Question: I have an ASUS Eee Tab (Transformer Prime TF201 Android v4.1.1). I was reading the API on Geofencing and downloaded the sample app here below on to my device =>
<URL>. But it terminates when i open it.
I have set the target sdk = 16 in the AndroidManifest.xml file
LogCat
'''
06-04 19:39:34.176: E/AndroidRuntime(2596): FATAL EXCEPTION: main
06-04 19:39:34.176: E/AndroidRuntime(2596): java.lang.RuntimeException: Unable to instantiate activity ComponentInfo{com.example.android.geofence/com.example.android.geofence.MainActivity}: java.lang.ClassNotFoundException: com.example.android.geofence.MainActivity
06-04 19:39:34.176: E/AndroidRuntime(2596): at android.app.ActivityThread.performLaunchActivity(ActivityThread.java:1983)
06-04 19:39:34.176: E/AndroidRuntime(2596): at android.app.ActivityThread.handleLaunchActivity(ActivityThread.java:2084)
06-04 19:39:34.176: E/AndroidRuntime(2596): at android.app.ActivityThread.access$600(ActivityThread.java:130)
06-04 19:39:34.176: E/AndroidRuntime(2596): at android.app.ActivityThread$H.handleMessage(ActivityThread.java:1195)
06-04 19:39:34.176: E/AndroidRuntime(2596): at android.os.Handler.dispatchMessage(Handler.java:99)
06-04 19:39:34.176: E/AndroidRuntime(2596): at android.os.Looper.loop(Looper.java:137)
06-04 19:39:34.176: E/AndroidRuntime(2596): at android.app.ActivityThread.main(ActivityThread.java:4745)
06-04 19:39:34.176: E/AndroidRuntime(2596): at java.lang.reflect.Method.invokeNative(Native Method)
06-04 19:39:34.176: E/AndroidRuntime(2596): at java.lang.reflect.Method.invoke(Method.java:511)
06-04 19:39:34.176: E/AndroidRuntime(2596): at com.android.internal.os.ZygoteInit$MethodAndArgsCaller.run(ZygoteInit.java:786)
06-04 19:39:34.176: E/AndroidRuntime(2596): at com.android.internal.os.ZygoteInit.main(ZygoteInit.java:553)
06-04 19:39:34.176: E/AndroidRuntime(2596): at dalvik.system.NativeStart.main(Native Method)
06-04 19:39:34.176: E/AndroidRuntime(2596): Caused by: java.lang.ClassNotFoundException: com.example.android.geofence.MainActivity
06-04 19:39:34.176: E/AndroidRuntime(2596): at dalvik.system.BaseDexClassLoader.findClass(BaseDexClassLoader.java:61)
06-04 19:39:34.176: E/AndroidRuntime(2596): at java.lang.ClassLoader.loadClass(ClassLoader.java:501)
06-04 19:39:34.176: E/AndroidRuntime(2596): at java.lang.ClassLoader.loadClass(ClassLoader.java:461)
06-04 19:39:34.176: E/AndroidRuntime(2596): at android.app.Instrumentation.newActivity(Instrumentation.java:1053)
06-04 19:39:34.176: E/AndroidRuntime(2596): at android.app.ActivityThread.performLaunchActivity(ActivityThread.java:1974)
06-04 19:39:34.176: E/AndroidRuntime(2596): ... 11 more
'''

'''
<?xml version="1.0" encoding="utf-8"?>
<!--
Copyright (C) 2013 The Android Open Source Project
Licensed under the Apache License, Version 2.0 (the "License");
you may not use this file except in compliance with the License.
You may obtain a copy of the License at
http://www.apache.org/licenses/LICENSE-2.0
Unless required by applicable law or agreed to in writing, software
distributed under the License is distributed on an "AS IS" BASIS,
WITHOUT WARRANTIES OR CONDITIONS OF ANY KIND, either express or implied.
See the License for the specific language governing permissions and
limitations under the License.
-->
<manifest xmlns:android="http://schemas.android.com/apk/res/android"
package="com.example.android.geofence"
android:versionCode="1"
android:versionName="1.0" >
<uses-sdk
android:minSdkVersion="8"
android:targetSdkVersion="16" />
<!--
Requests address-level location access, which is usually
necessary for geofencing
-->
<uses-permission android:name="android.permission.ACCESS_FINE_LOCATION" />
<application
android:icon="@drawable/ic_launcher"
android:label="@string/app_name"
android:allowBackup="true" >
<!-- The app's entry point -->
<activity
android:name="com.example.android.geofence.MainActivity"
android:label="@string/title_activity_geofence" >
<intent-filter>
<!--
This activity is triggered when the system
tries to start the app's main activity
-->
<action android:name="android.intent.action.MAIN" />
<!--
This activity should be linked to the app's Launcher icon
-->
<category android:name="android.intent.category.LAUNCHER" />
</intent-filter>
</activity>
<service android:name="com.example.android.geofence.ReceiveTransitionsIntentService" android:exported="false"></service>
</application>
</manifest>
'''
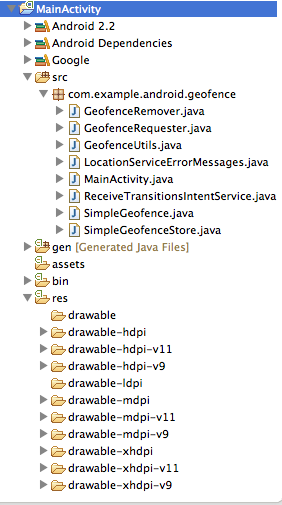
Answer: @stud91 I have Download Sample Project from above Url , And I have changed some Basic things
1. Create "libs" folder
2. Put android-support-v4.jar and google-play-services.jar Jar files
And Run sample project It works like a charm.
you can find google-play-services_lib from ""
I think you have used Goolge package for that Remove this package. Remove all reference Which you have created for this project. Clean your sample project and Enjoy.
<URL> and
<URL>